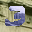
Label: 3